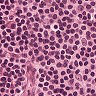
Metastatic tissue present: no